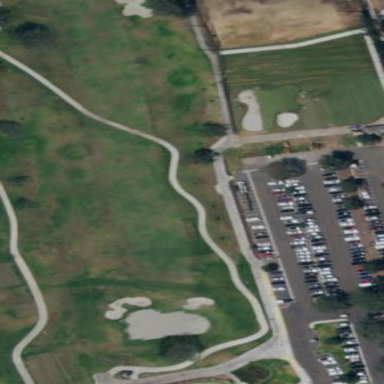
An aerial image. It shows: Grassy area designated as golf fairway.